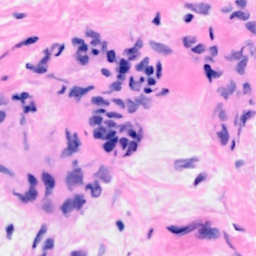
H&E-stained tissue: Breast